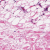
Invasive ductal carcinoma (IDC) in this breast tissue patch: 0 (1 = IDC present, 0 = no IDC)